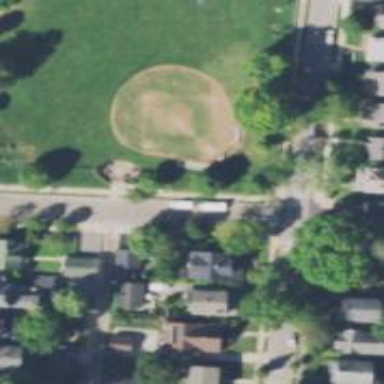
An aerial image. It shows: Baseball pitch for leisure and sports activities.